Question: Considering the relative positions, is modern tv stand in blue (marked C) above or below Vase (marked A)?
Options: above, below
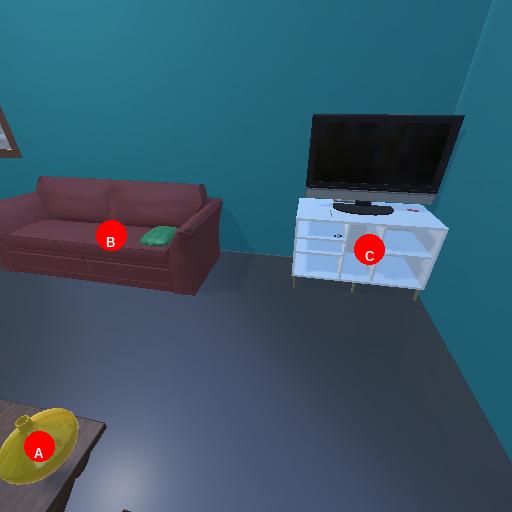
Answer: above